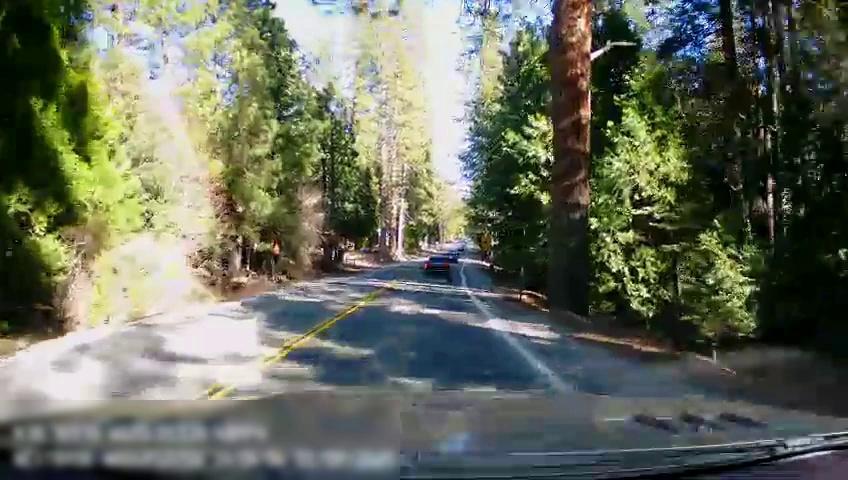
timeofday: Day
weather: Sunny
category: Drivable Space
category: Vehicles | Car
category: Vehicles | Car
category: Lanes | Opposite Lane
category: Lanes | Current Lane
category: Lanes | Current Lane